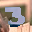
Label: 3